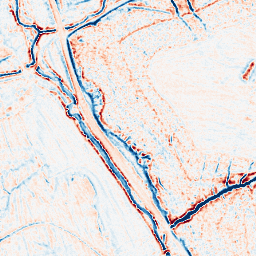
Category: edge_preserving
Decomposition family: bilateral
Decomposition parameters: d: 9
sigma_color: 100
sigma_space: 100
Upsampling method: sinc_blackman
Upsampling parameters: scale: 4
kernel_size: 8
Upsampling scale: 4